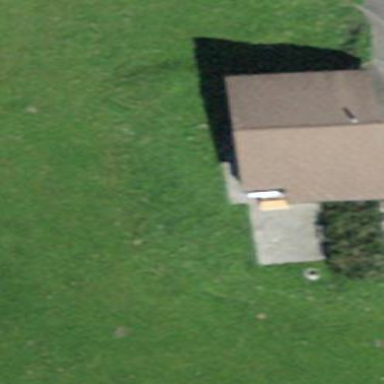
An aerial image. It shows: Detached building.